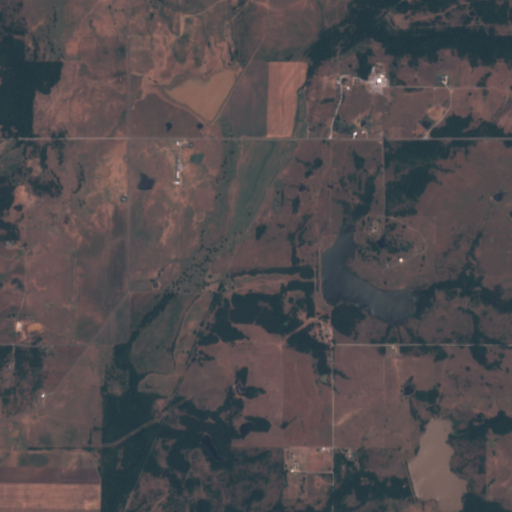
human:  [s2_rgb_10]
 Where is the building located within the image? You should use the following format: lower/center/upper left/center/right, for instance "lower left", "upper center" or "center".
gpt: There is no building in the image.